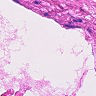
Metastatic tissue present: no